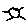
Label: sun